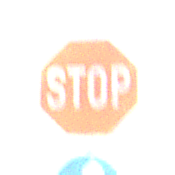
Verkehrszeichen: Stop
Zusatzzeichen unten: VorgeschriebeneFahrtrichtungGeradeausOderLinks
Umgebung: Outdoor, Nature
Tageszeit: Midday
Wetter: PartlyCloudy
Licht: Natural
Jahreszeit: NotSpecified
Kontrast: HighContrast